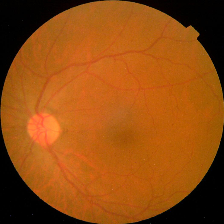
Diabetic retinopathy grade: No DR